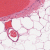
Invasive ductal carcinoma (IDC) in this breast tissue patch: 0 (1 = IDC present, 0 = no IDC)